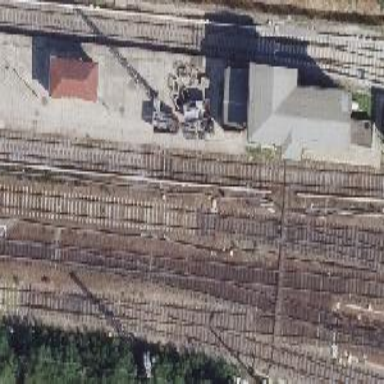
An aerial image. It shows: Light rail electrified railway.